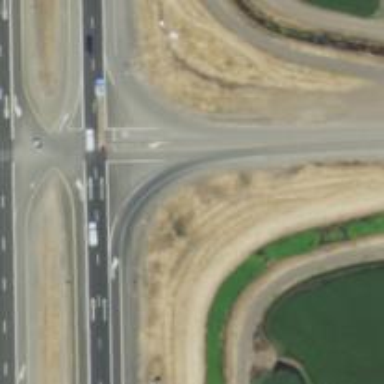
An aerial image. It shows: Trunk link road with asphalt surface.